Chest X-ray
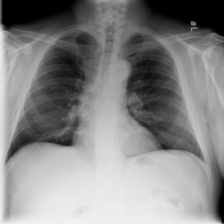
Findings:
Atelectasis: negative
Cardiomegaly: negative
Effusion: negative
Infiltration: negative
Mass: negative
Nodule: negative
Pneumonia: negative
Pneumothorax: negative
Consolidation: negative
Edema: negative
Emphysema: negative
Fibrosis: negative
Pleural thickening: negative
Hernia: negative